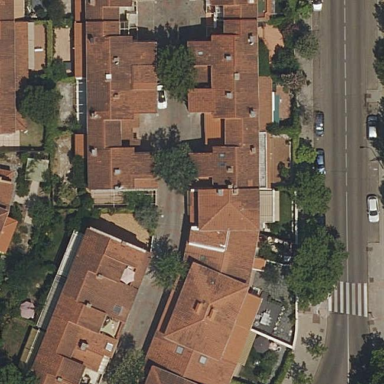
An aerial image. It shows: Terrace building.